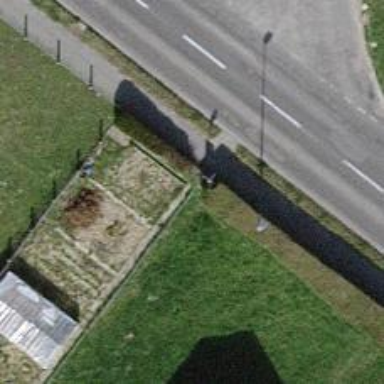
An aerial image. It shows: Bus stop with platform for public transport.